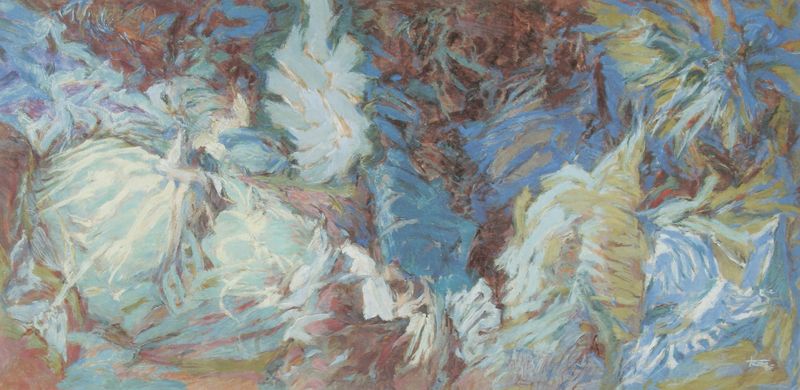
Titel: Archimedes II
Künstler: Hann Trier
Institution: Im Besitz des Künstlers
Schlagwörter: blau, feder, gemälde, himmel, schatten, weiß, wolken, gelb, ocker, ausschnitt, bewegung, blumen, braun, grau, pastell, schwarz, blüten, rot, wolke, beige, expressionismus, muster, ornament, tanz, federn, feld, felder, pastos, gold, engel, ton, bewegt, hellblau, abstrakt, farben, fläche, flächen, modern, farbe, formen, lila, töne, violett, duktus, detail, dunkelrot, ornamente, streifen, abstraktion, form, tupfen, farbverlauf, bund, feldf, bildausschnitt, fedrig, funkstille, spitzenreiter am werk, warten wir nächsten monat ab, unübersichtliche